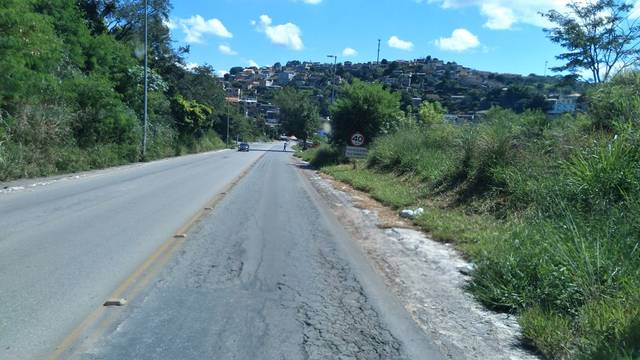
Region: Brazil
Coordinates: -19.871, -43.894